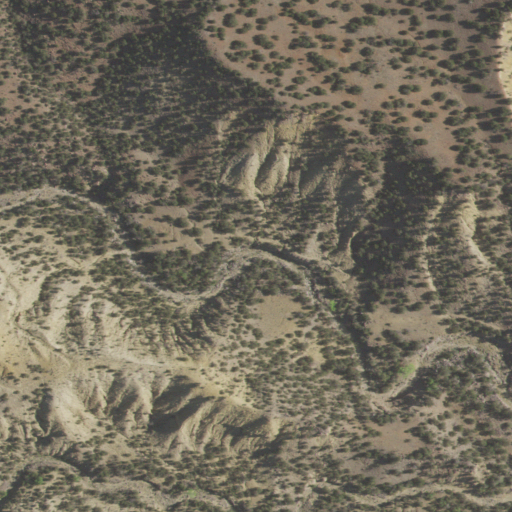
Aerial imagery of valley in New Mexico named Cañon de Califia containing evergreen forest and shrub